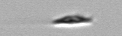
Label: pennate